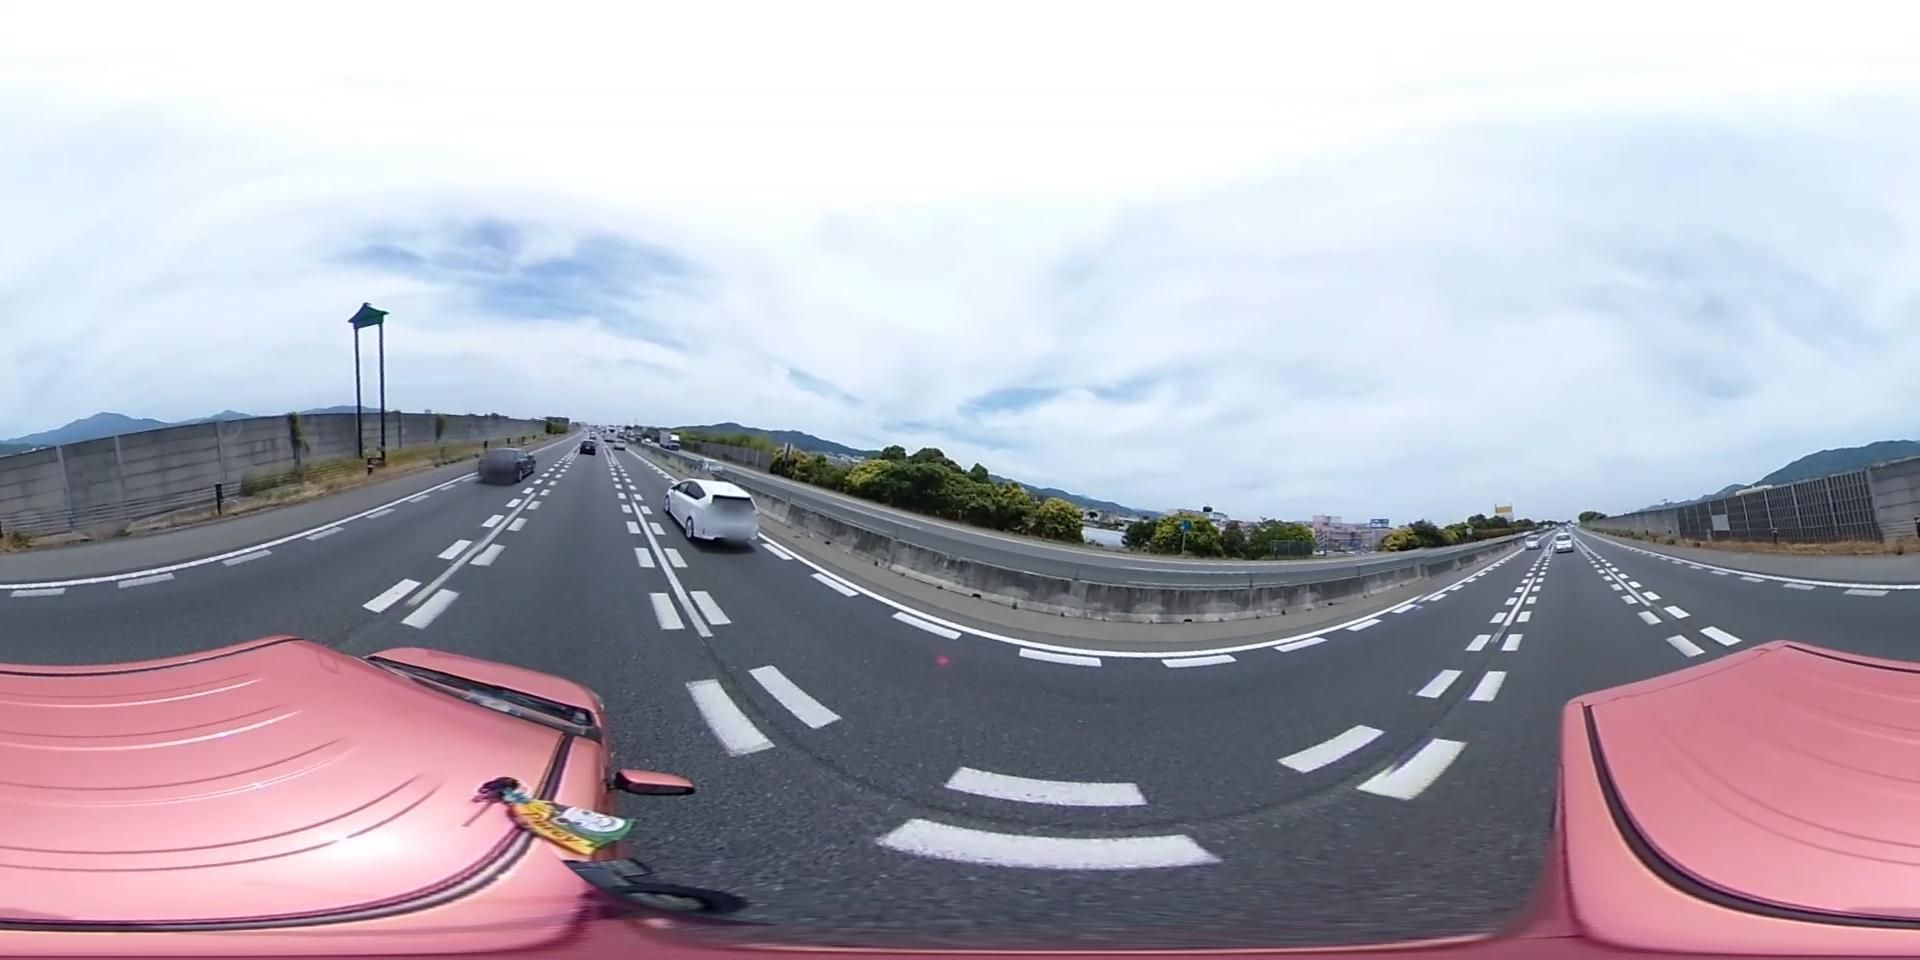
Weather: cloudy
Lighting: day
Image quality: good
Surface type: cycling surface
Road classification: track, unclassified
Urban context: urban centre
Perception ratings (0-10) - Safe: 0.2, Lively: 0.75, Beautiful: 4.42, Boring: 5.22, Depressing: 5.77, Wealthy: 2.24